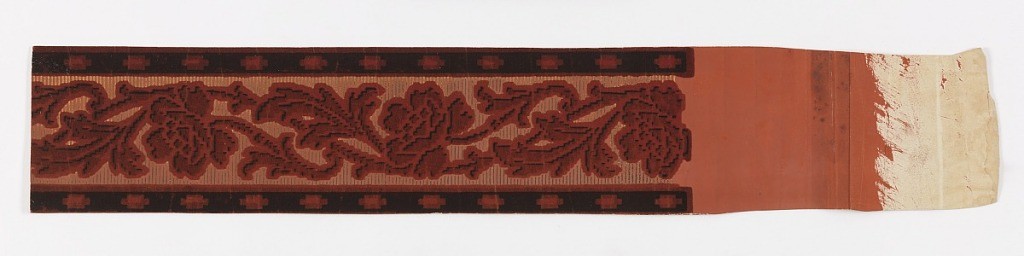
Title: Border
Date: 1850–75
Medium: Block-printed and flocked
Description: Vining foliage and flowers printed in red flock, against background of thin gold stripes on red, with a black band containing red bosses running the length of either selvedge.